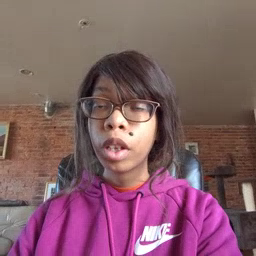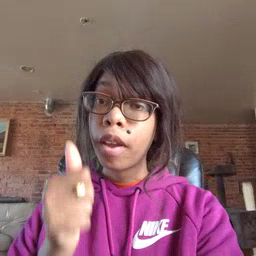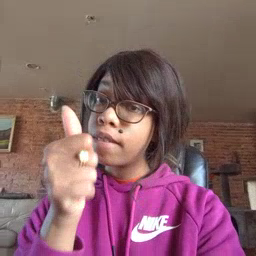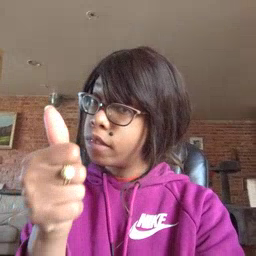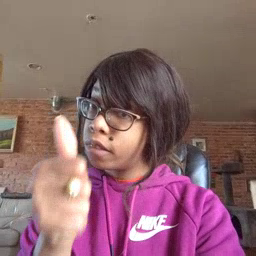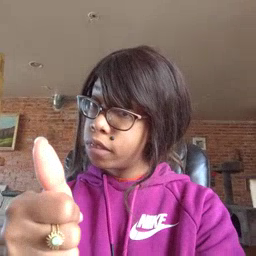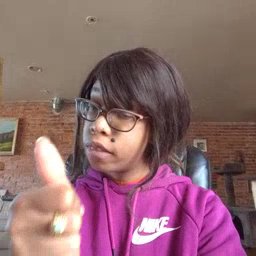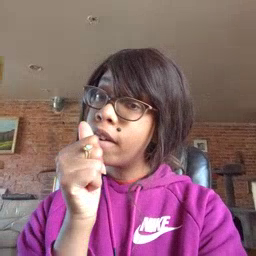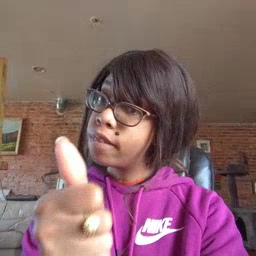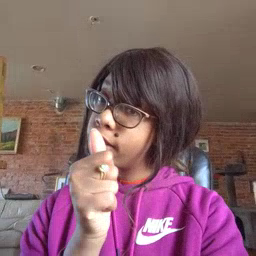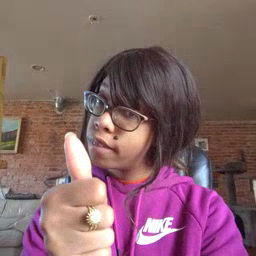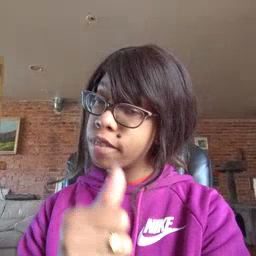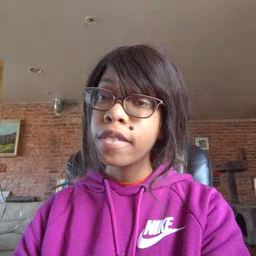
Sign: yourself